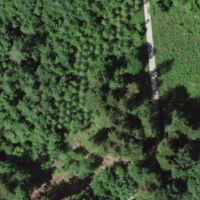
EUNIS habitat code: 44
Species observed at this site:
Episyrphus balteatus
Stellaria nemorum